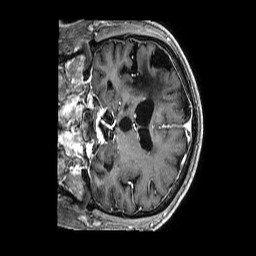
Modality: T1w
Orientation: coronal
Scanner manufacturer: philips
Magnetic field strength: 3 T
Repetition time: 0.007015 s
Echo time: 0.003205 s